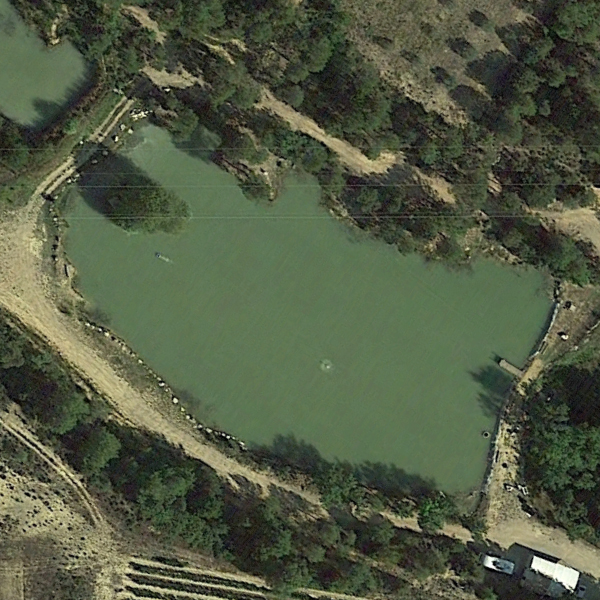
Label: Pond